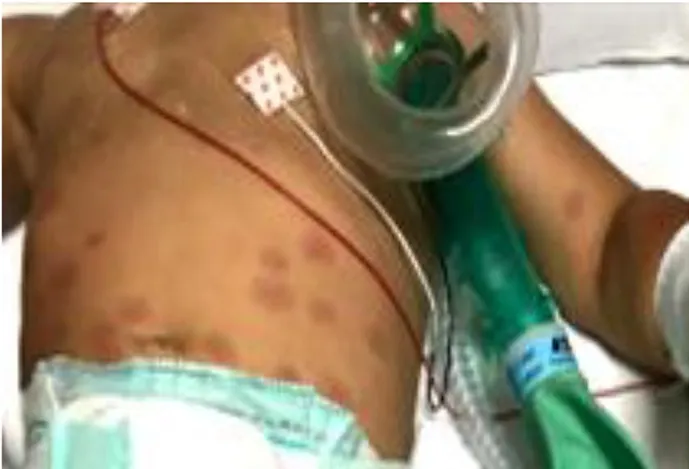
(B) Target-like rash on the abdomen with the center of the lesion darker then the periphery. Similar lesions were present on the face and arms.
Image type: medical_photograph (other_medical_photograph)